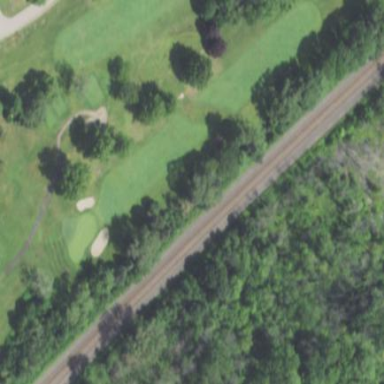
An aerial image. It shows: Grassy area designated as golf fairway.